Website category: movie
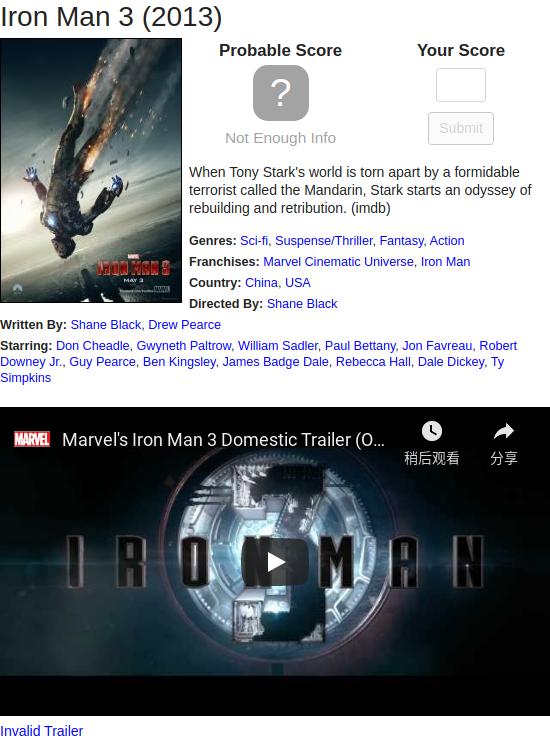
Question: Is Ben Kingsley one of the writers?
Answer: no

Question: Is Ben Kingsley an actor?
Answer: yes

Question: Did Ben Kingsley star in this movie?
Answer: yes

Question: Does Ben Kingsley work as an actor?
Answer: yes

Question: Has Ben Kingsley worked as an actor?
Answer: yes

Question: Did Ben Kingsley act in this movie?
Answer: yes

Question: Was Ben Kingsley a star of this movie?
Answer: yes

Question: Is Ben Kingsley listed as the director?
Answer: no

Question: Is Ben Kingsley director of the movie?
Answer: no

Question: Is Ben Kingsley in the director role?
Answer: no

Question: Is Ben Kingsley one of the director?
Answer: no

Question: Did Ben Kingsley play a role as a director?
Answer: no

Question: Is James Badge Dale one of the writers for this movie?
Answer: no

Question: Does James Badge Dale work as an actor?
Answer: yes

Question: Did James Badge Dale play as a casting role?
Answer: yes

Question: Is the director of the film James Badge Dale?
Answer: no

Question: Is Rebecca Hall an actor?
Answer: yes

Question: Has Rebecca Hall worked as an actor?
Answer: yes

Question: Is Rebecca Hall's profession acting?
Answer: yes

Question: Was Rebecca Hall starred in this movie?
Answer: yes

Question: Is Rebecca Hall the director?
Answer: no

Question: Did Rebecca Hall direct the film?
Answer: no

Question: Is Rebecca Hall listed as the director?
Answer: no

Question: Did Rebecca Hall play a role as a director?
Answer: no

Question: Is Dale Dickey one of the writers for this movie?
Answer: no

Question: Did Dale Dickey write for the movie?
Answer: no

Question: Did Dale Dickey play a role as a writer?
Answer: no

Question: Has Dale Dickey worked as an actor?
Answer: yes

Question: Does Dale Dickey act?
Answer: yes

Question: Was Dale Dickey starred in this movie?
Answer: yes

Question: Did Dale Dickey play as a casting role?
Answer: yes

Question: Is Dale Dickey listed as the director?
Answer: no

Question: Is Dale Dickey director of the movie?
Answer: no

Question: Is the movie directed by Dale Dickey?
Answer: no

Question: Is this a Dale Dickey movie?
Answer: no

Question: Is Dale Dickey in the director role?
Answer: no

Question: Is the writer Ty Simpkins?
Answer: no

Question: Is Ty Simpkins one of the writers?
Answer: no

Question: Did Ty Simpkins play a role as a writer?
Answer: no

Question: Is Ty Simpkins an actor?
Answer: yes

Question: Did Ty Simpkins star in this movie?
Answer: yes

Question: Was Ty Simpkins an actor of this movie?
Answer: yes

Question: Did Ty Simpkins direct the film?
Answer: no

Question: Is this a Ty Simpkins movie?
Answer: no